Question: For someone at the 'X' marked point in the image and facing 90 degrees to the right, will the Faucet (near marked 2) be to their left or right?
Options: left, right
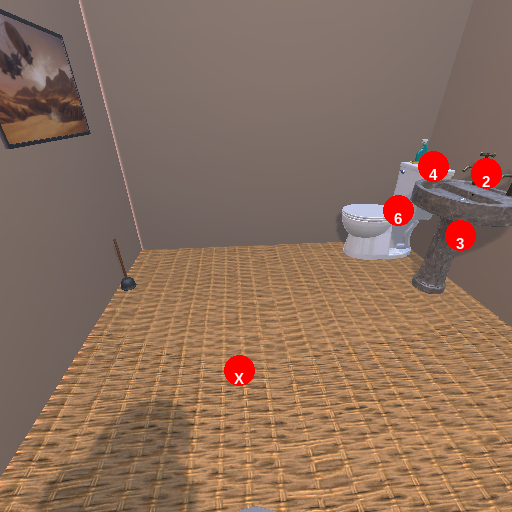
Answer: left